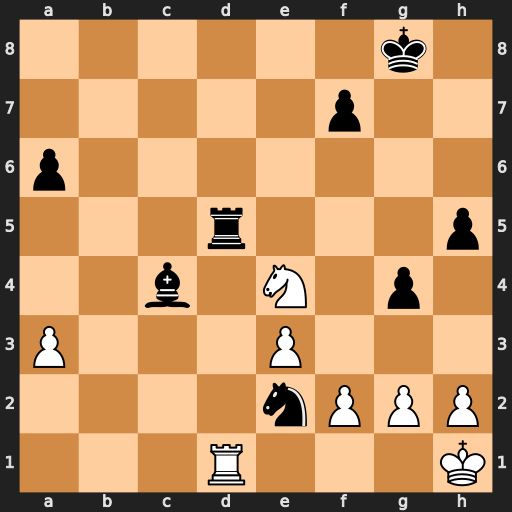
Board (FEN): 6k1/5p2/p7/3r3p/2b1N1p1/P3P3/4nPPP/3R3K
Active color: w
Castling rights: -
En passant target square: -
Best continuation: Nf6+ Kg7 Nxd5